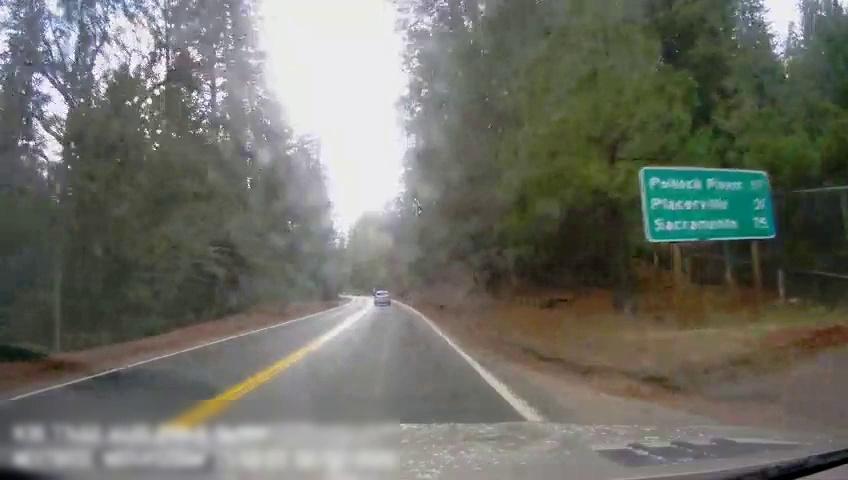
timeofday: Day
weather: Sunny
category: Drivable Space
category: Vehicles | SUV
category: Lanes | Current Lane
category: Lanes | Current Lane
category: Lanes | Opposite Lane
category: Lanes | Opposite Lane
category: Traffic | Signs